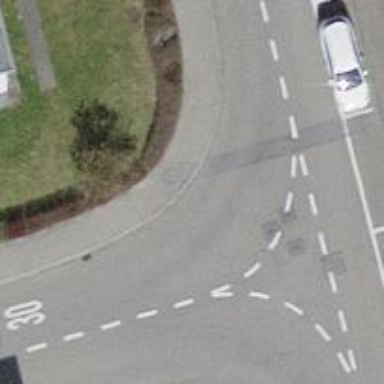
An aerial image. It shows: Kerb serving as barrier.